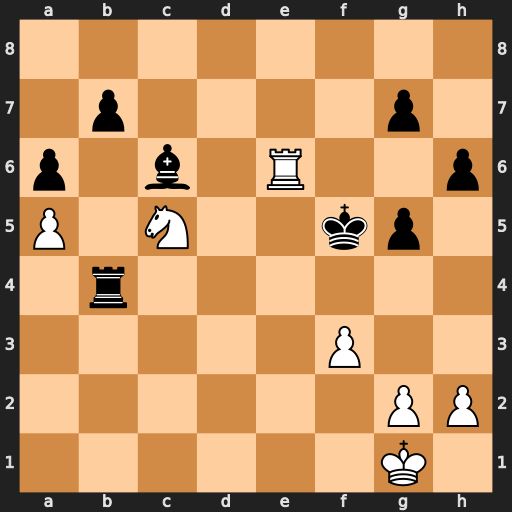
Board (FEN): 8/1p4p1/p1b1R2p/P1N2kp1/1r6/5P2/6PP/6K1
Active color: w
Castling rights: -
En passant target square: -
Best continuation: g4+ Kf4 Nd3+ Kxf3 Nxb4